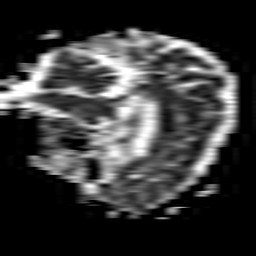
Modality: ADC
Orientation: sagittal
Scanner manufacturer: philips
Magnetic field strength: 1.5 T
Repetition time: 3.403 s
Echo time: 0.06922 s